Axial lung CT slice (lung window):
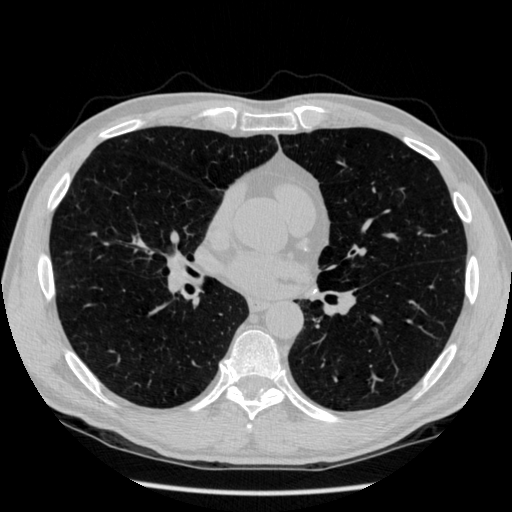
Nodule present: no